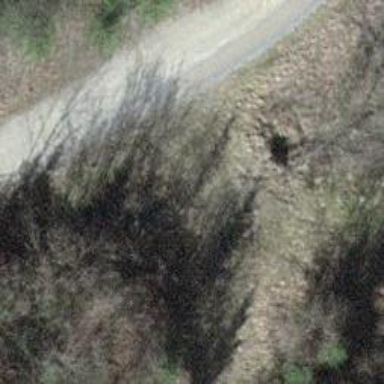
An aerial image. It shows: Culvert tunnel.